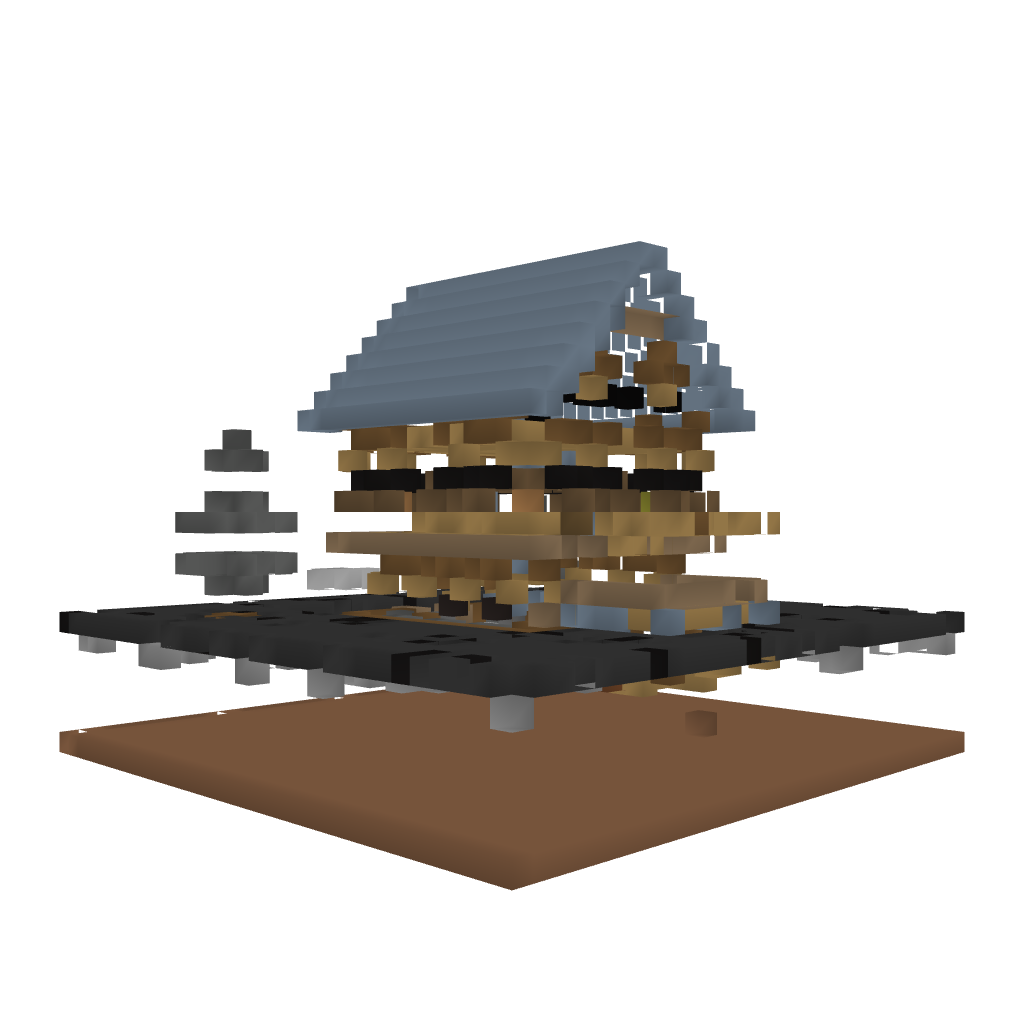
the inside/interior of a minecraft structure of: Medieval House